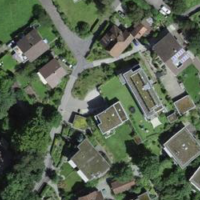
EUNIS habitat code: 54
Species observed at this site:
Aegopodium podagraria